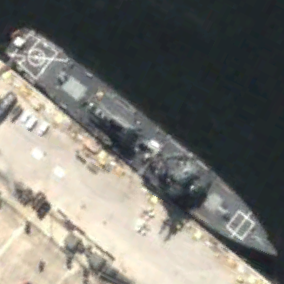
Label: destroyer